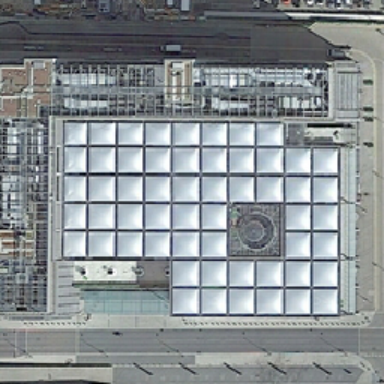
The white lattice conference center is surrounded by three roads .